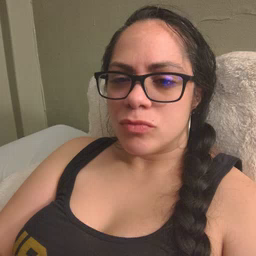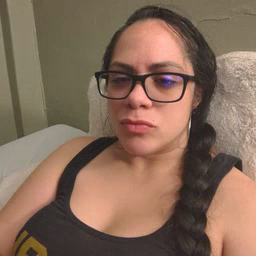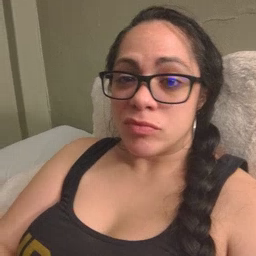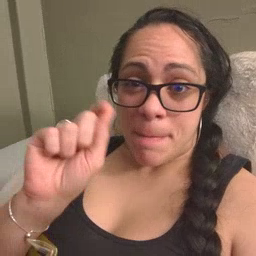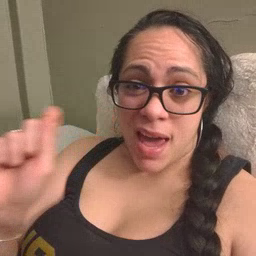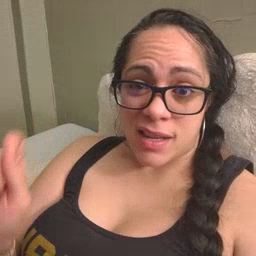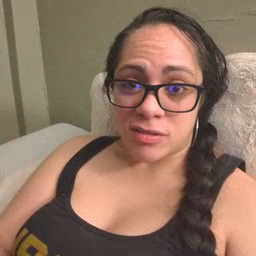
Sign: pen